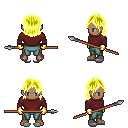
a pixel art fantasy rpg character, male body template, human, dark skin, maroon long-sleeve shirt, teal pants, gold long bangs hairstyle, gold gloves, white slippers, spear, four views (front, back, left, right), 2x2 character sprite sheet, small pixel art, hard edges, no anti-aliasing